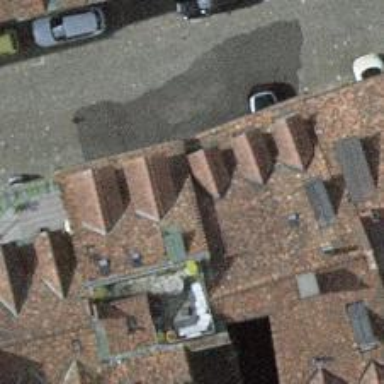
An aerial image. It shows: Footway under covered arcade.